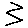
Label: zigzag